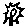
Label: sun